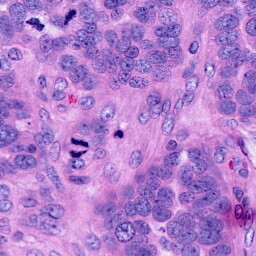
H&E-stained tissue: Ovarian